Interaction volume radius: 10 \u00c5
Interaction volume height: 25 \u00c5
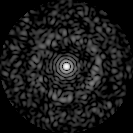
Disorder parameter: 0.8219